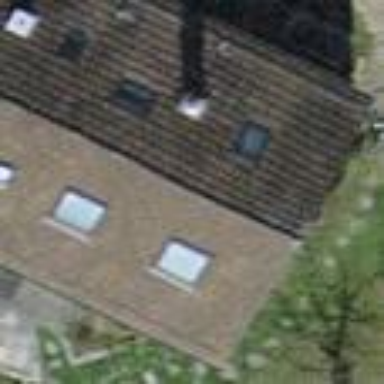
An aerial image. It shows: Building with tile roof.